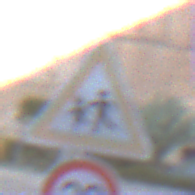
Verkehrszeichen: KinderRechts
Zusatzzeichen unten: Geschwindigkeit20
Umgebung: Outdoor, Urban
Tageszeit: SunriseSunset
Wetter: PartlyCloudy
Licht: Natural
Jahreszeit: NotSpecified
Kontrast: LowContrast